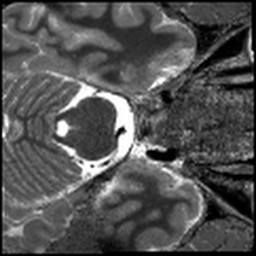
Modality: T1map
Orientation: axial
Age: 32
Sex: male